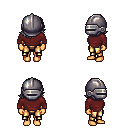
a pixel art fantasy rpg character, female body template, human, tanned skin, maroon long-sleeve shirt, gold greaves, gray swoop hairstyle, metal helm, four views (front, back, left, right), 2x2 character sprite sheet, small pixel art, hard edges, no anti-aliasing